Field crop: tomato
Growth stage: 1
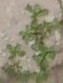
Species: portulaca